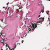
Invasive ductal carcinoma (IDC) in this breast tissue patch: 0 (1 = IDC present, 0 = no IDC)